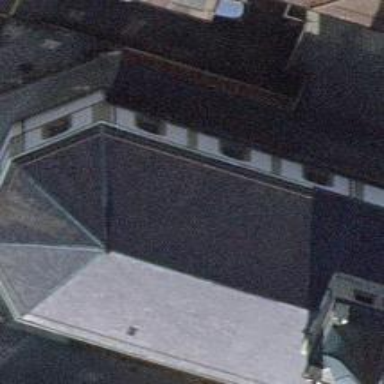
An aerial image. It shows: Church which is place of worship.